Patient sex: M
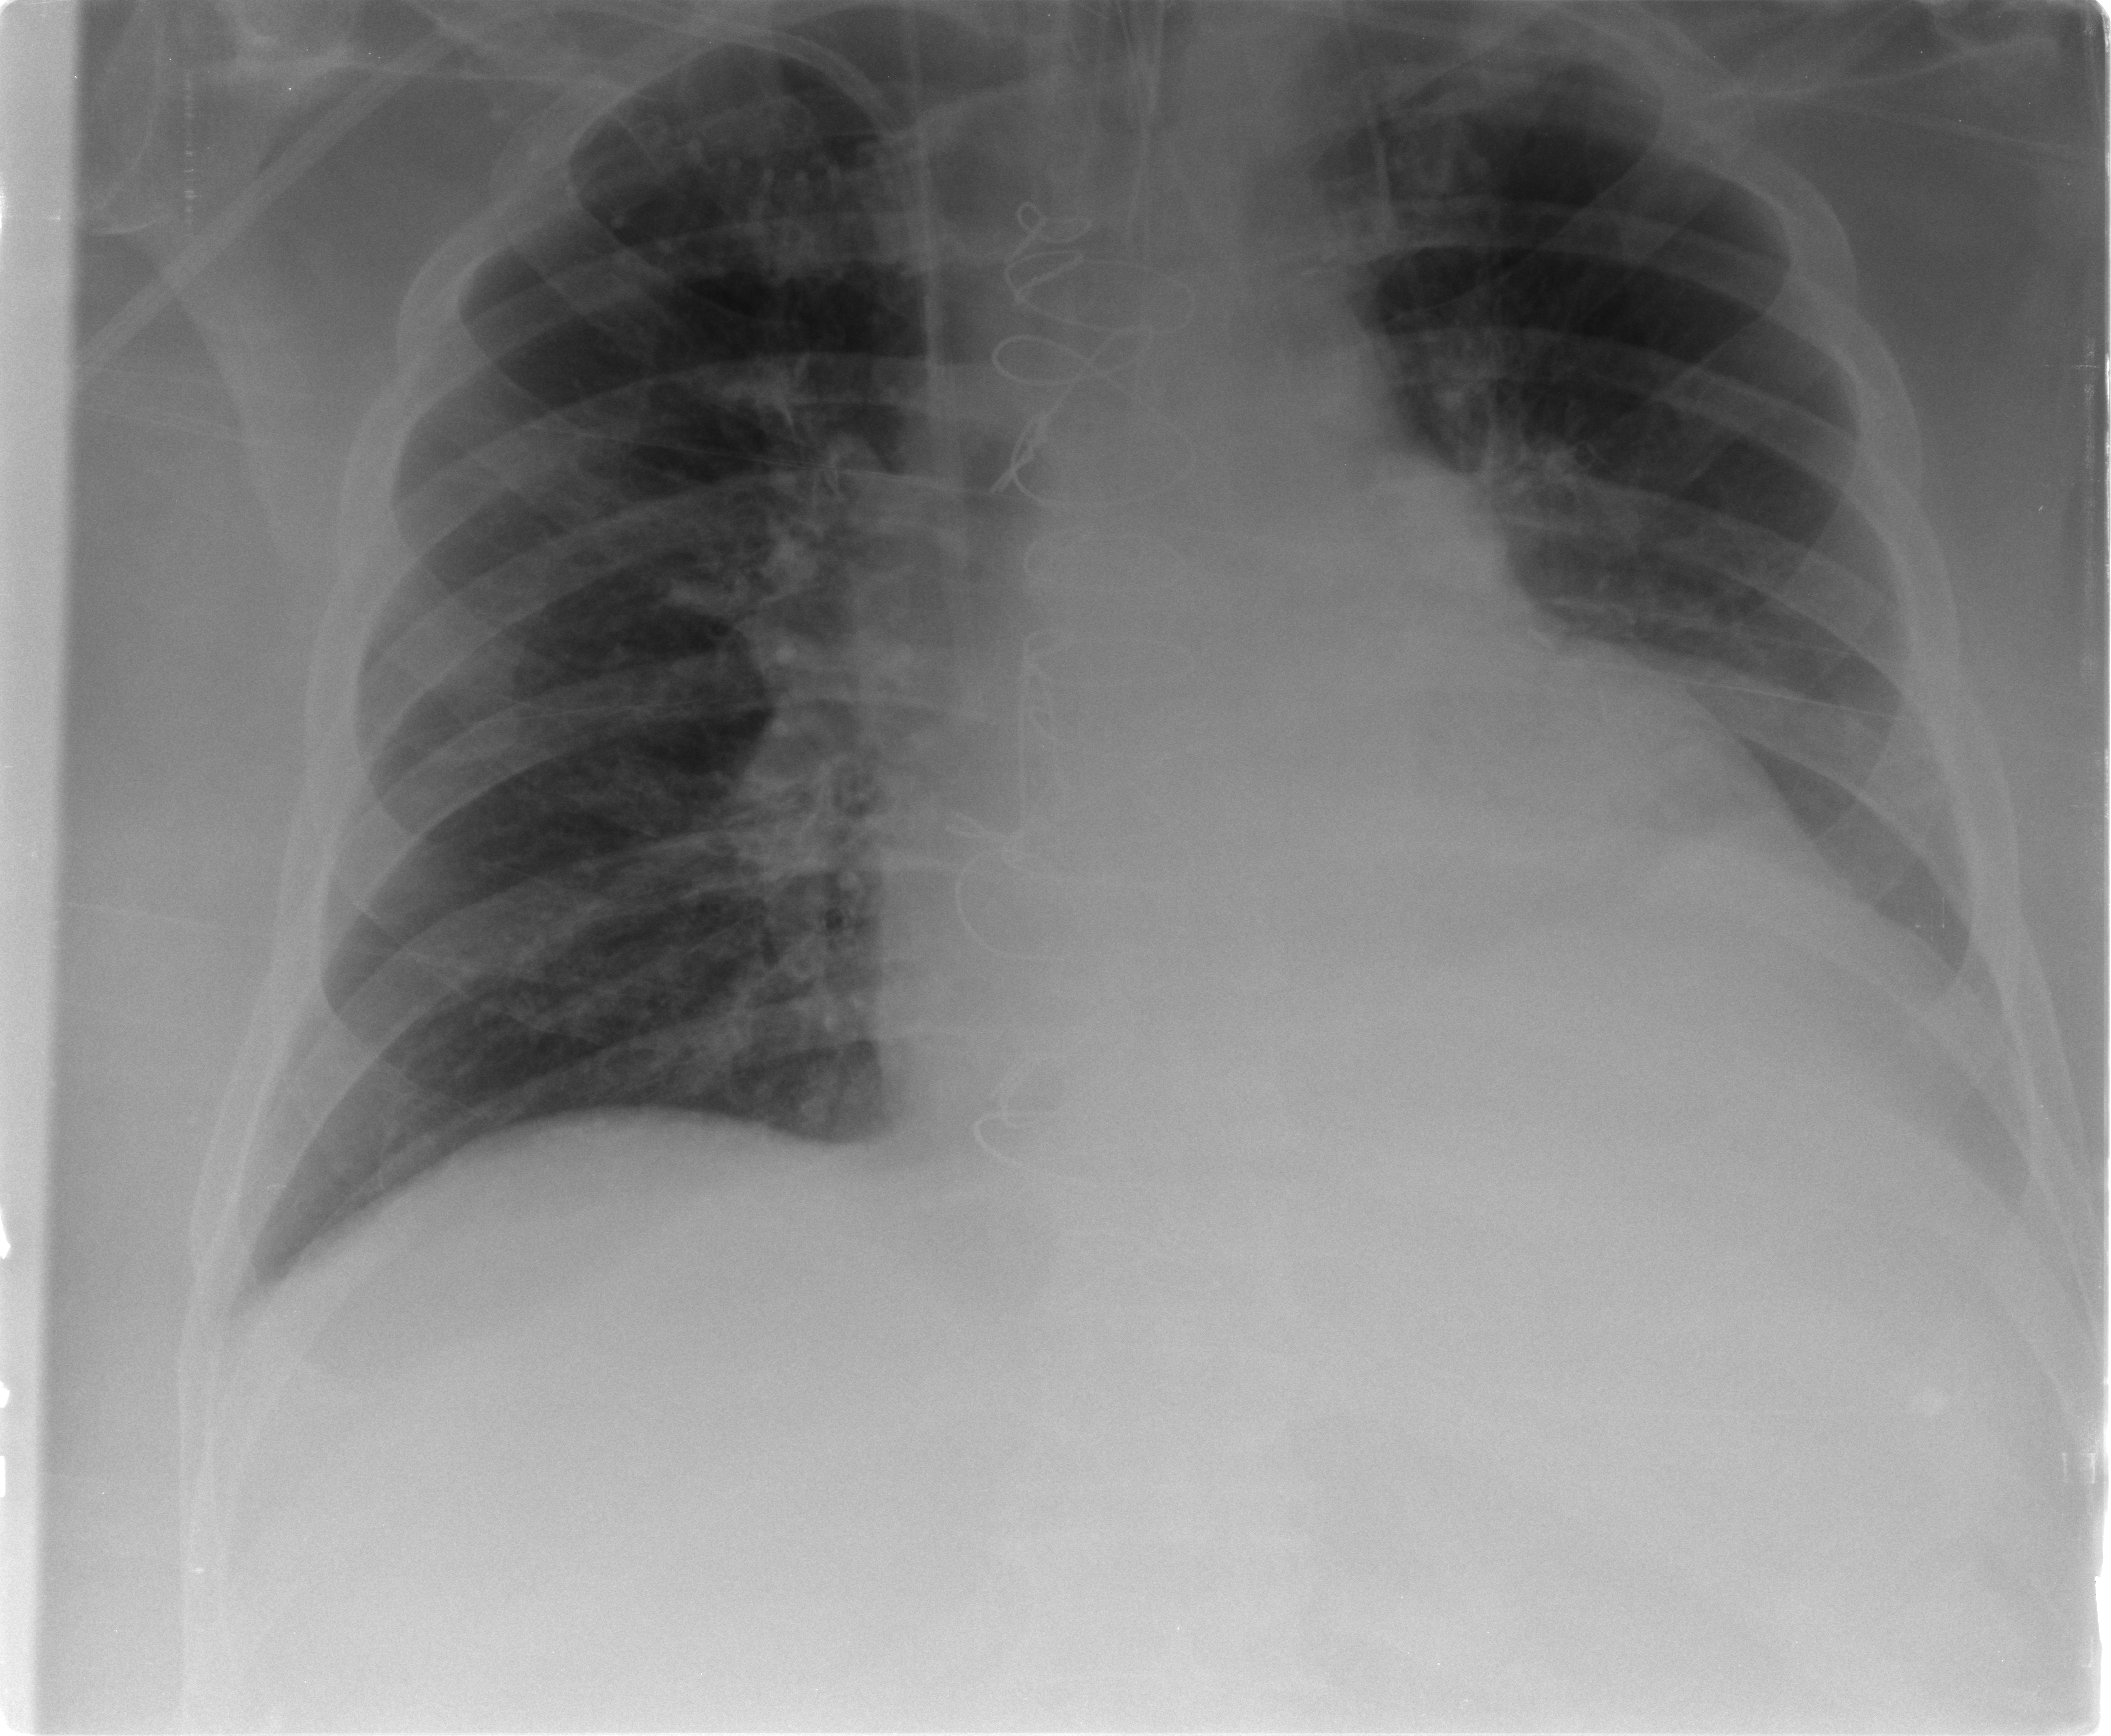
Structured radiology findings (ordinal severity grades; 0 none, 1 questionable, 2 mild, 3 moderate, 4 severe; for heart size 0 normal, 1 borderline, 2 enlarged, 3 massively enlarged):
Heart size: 2
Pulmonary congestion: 0
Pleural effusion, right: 0
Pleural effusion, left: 2
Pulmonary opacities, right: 0
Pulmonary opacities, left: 0
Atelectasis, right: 0
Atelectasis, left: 1